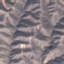
Land use / land cover: HerbaceousVegetation